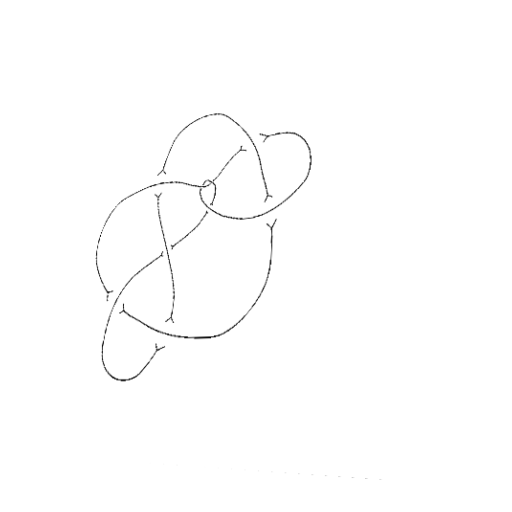
Crossing number: 9